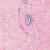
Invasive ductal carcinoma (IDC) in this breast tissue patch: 0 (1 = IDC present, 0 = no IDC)